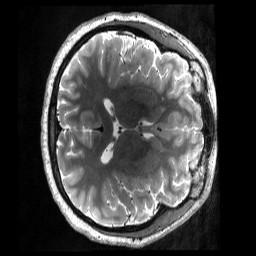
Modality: T2w
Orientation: axial
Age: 25
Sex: female
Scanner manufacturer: siemens
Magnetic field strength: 3 T
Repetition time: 3.2 s
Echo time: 0.563 s